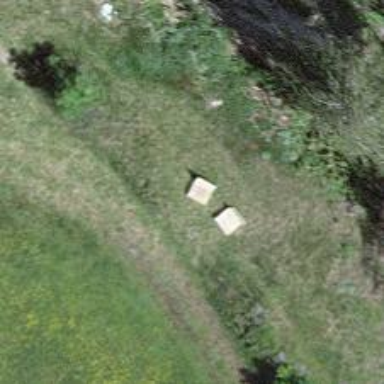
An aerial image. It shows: Bench.